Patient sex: F
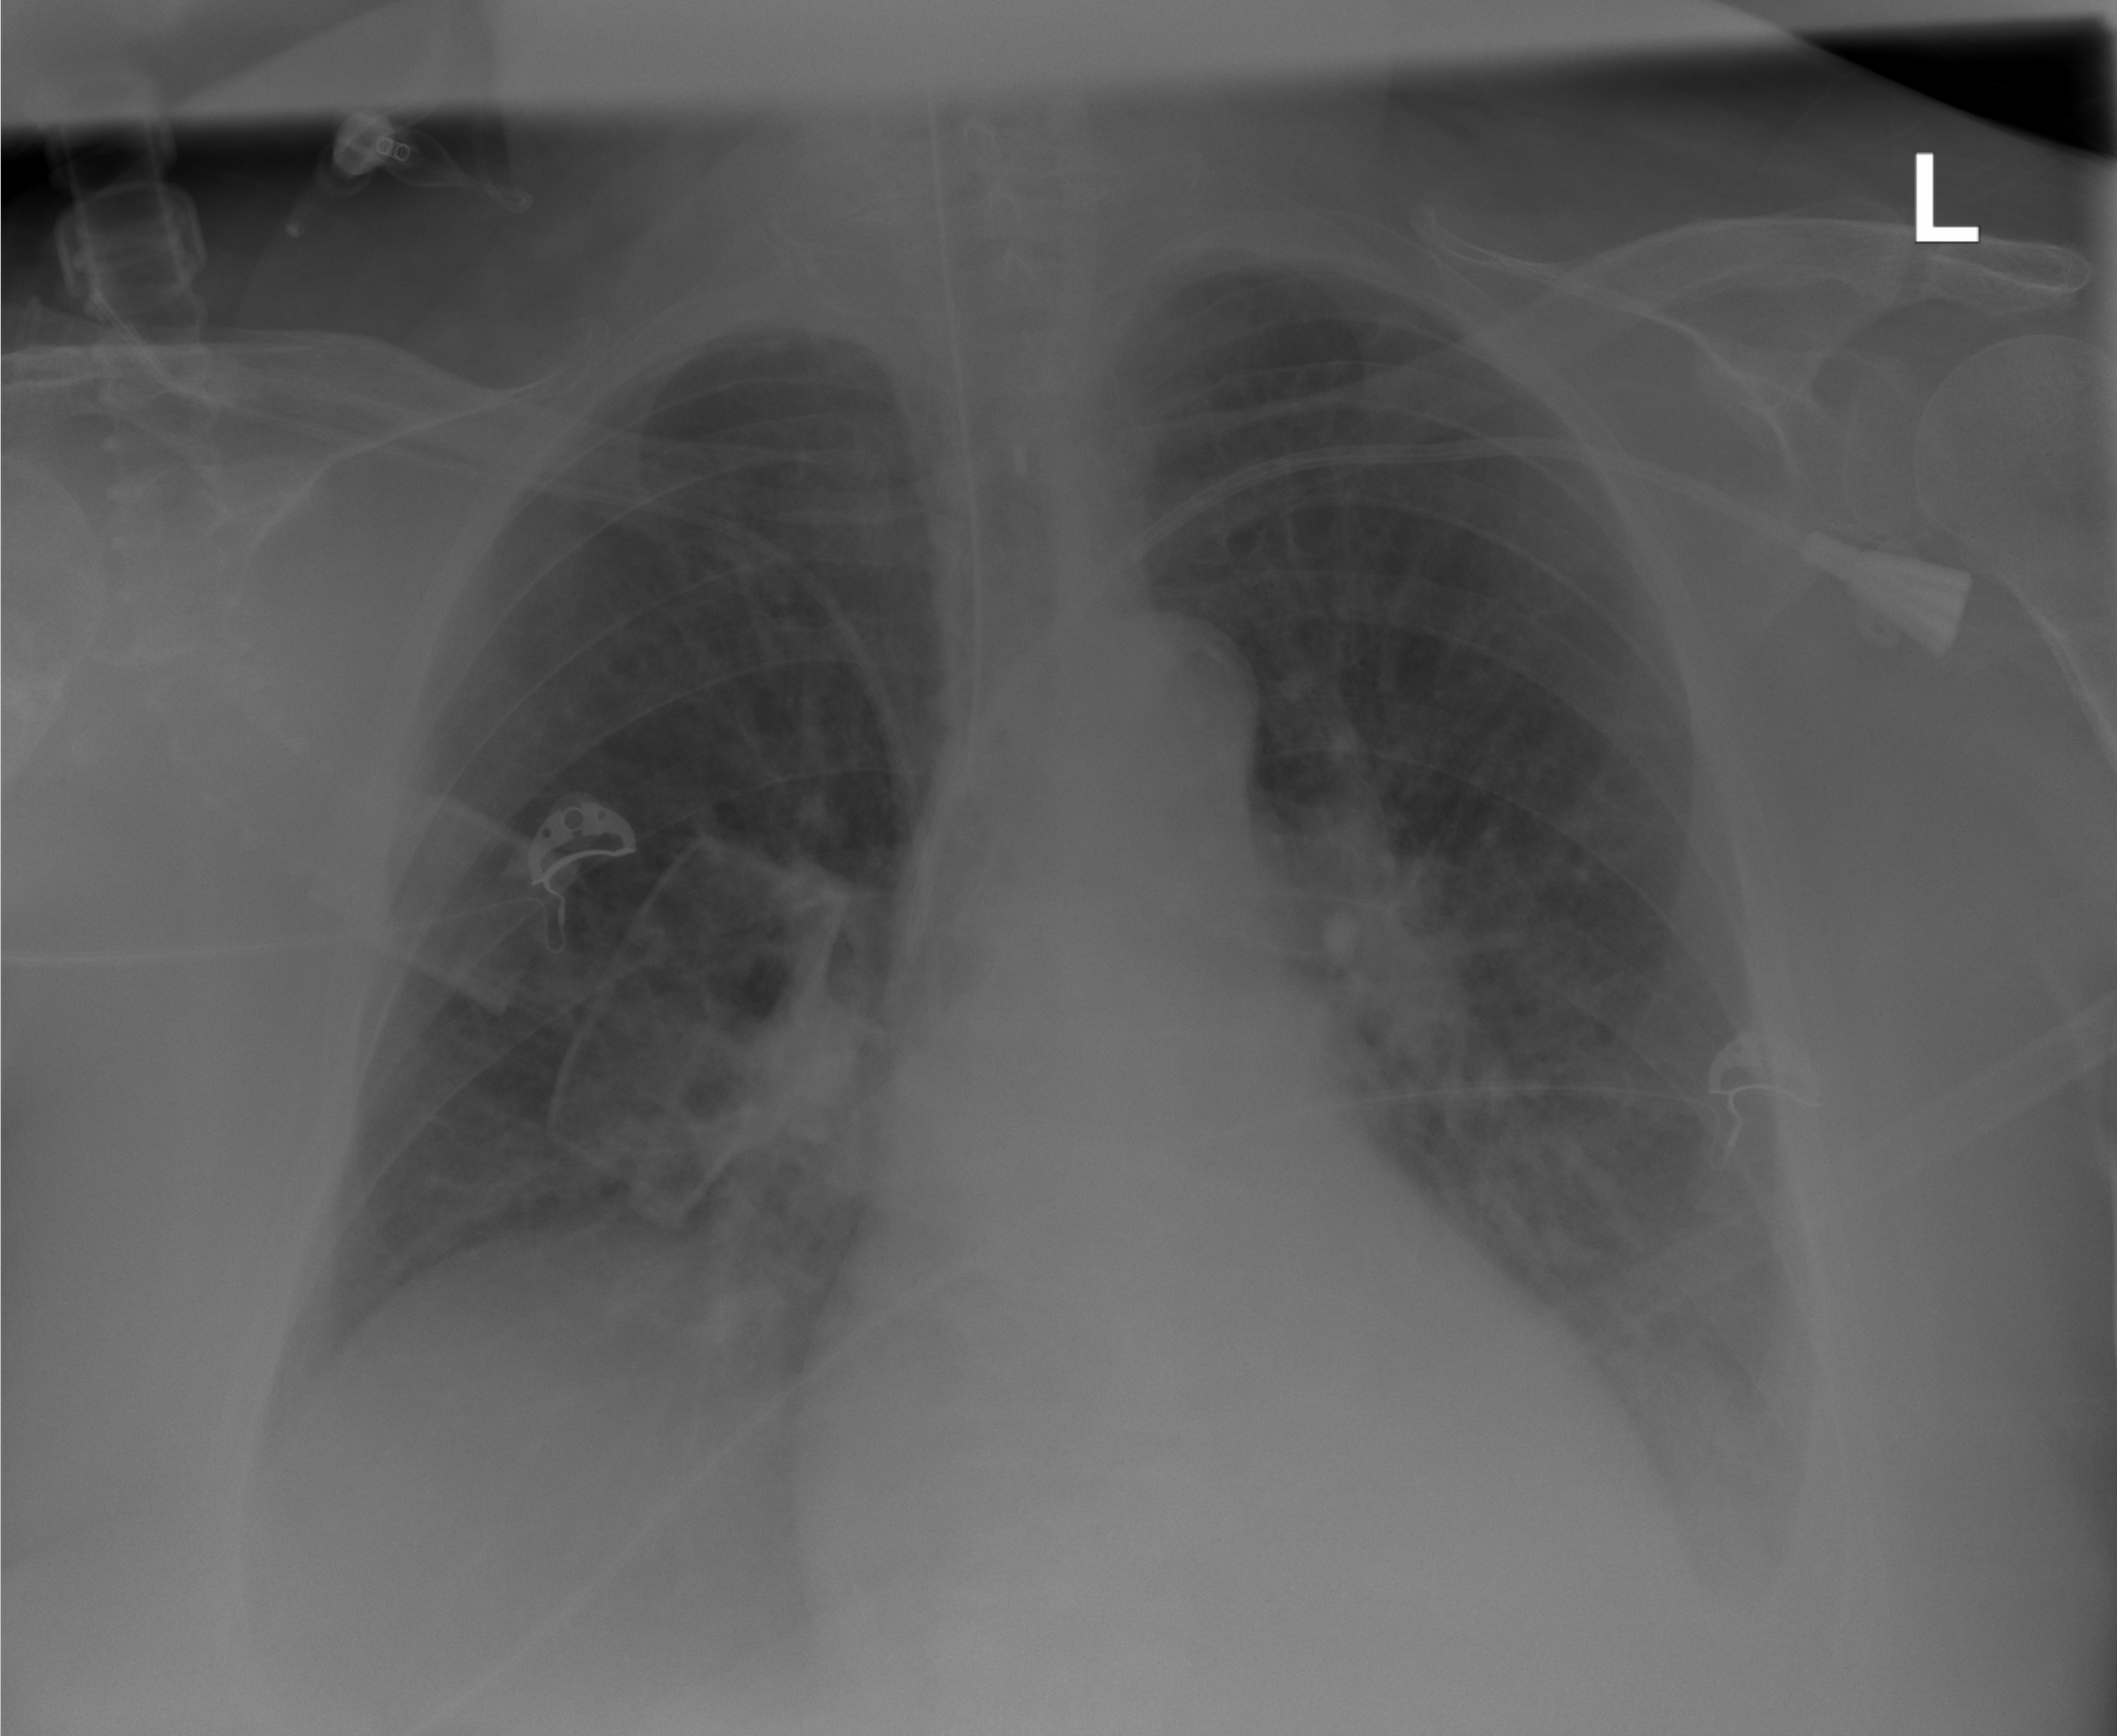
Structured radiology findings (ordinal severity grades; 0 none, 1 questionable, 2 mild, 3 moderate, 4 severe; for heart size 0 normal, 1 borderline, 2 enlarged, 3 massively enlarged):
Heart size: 0
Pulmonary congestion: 2
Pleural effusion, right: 0
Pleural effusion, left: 2
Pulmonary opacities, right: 1
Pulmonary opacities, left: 2
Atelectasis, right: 2
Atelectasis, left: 0